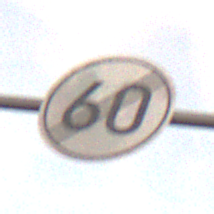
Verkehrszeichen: EndeGeschwindigkeit60
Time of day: SunriseSunset
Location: Outdoor (Nature)
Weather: PartlyCloudy
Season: NotSpecified
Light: Natural